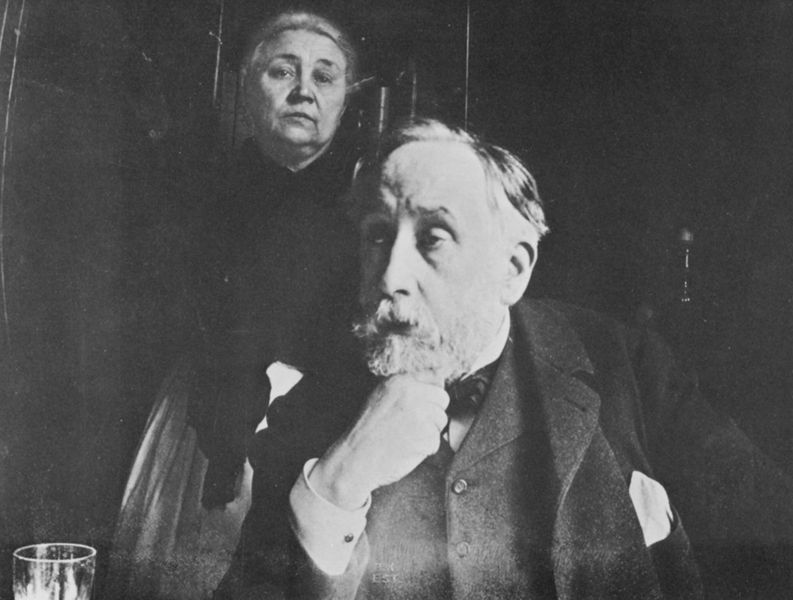
Titel: Degas und Zoé Closier
Künstler: Antoine Degas
Standort: Paris
Institution: Archive der Nationalen Bibliothek
Schlagwörter: dunkel, hand, mann, schatten, weiß, menschen, sitzen, café, frau, glas, grau, haar, hell, hintergrund, kleid, licht, nase, ohr, raum, schwarz, stirn, tisch, tür, zimmer, blick, dame, tuch, rock, alt, anzug, bart, feier, gesichter, hemd, jacke, trinken, arm, arme, augen, falten, kragen, stehen, vollbart, ärmel, bildnis, herr, innenraum, portrait, porträt, rückenlehne, haare, interieur, mantel, sitzend, stehend, eltern, familie, paar, musiker, augenbrauen, kinn, knopf, lippen, ohren, scheitel, traurig, schrank, perspektive, krawatte, reflexe, pupillen, sitzt, lciht, glatt, nachdenklich, knöpfe, fliege, jackett, revers, selbstporträt, weste, foto, fotografie, photographie, doppelporträt, gestützt, hinten, wasserglas, schwarzweiss, künstler, augenringe, denker, stirnfalten, manschette, arzt, freud, kurz, wissenschaftler, photo, taschentuch, ehepaar, selbstportrait, runzeln, faltenrock, aufgestützt, scwarz, einstecktuch, erinnerung, aufnahme, frauz, vorne, doppelportait, nadar, erns, brusttasche, manschettenknopf, mann und frau, scedoppelkinn, manschettenknöpfe, 19. jh., eheepaar, ahhre